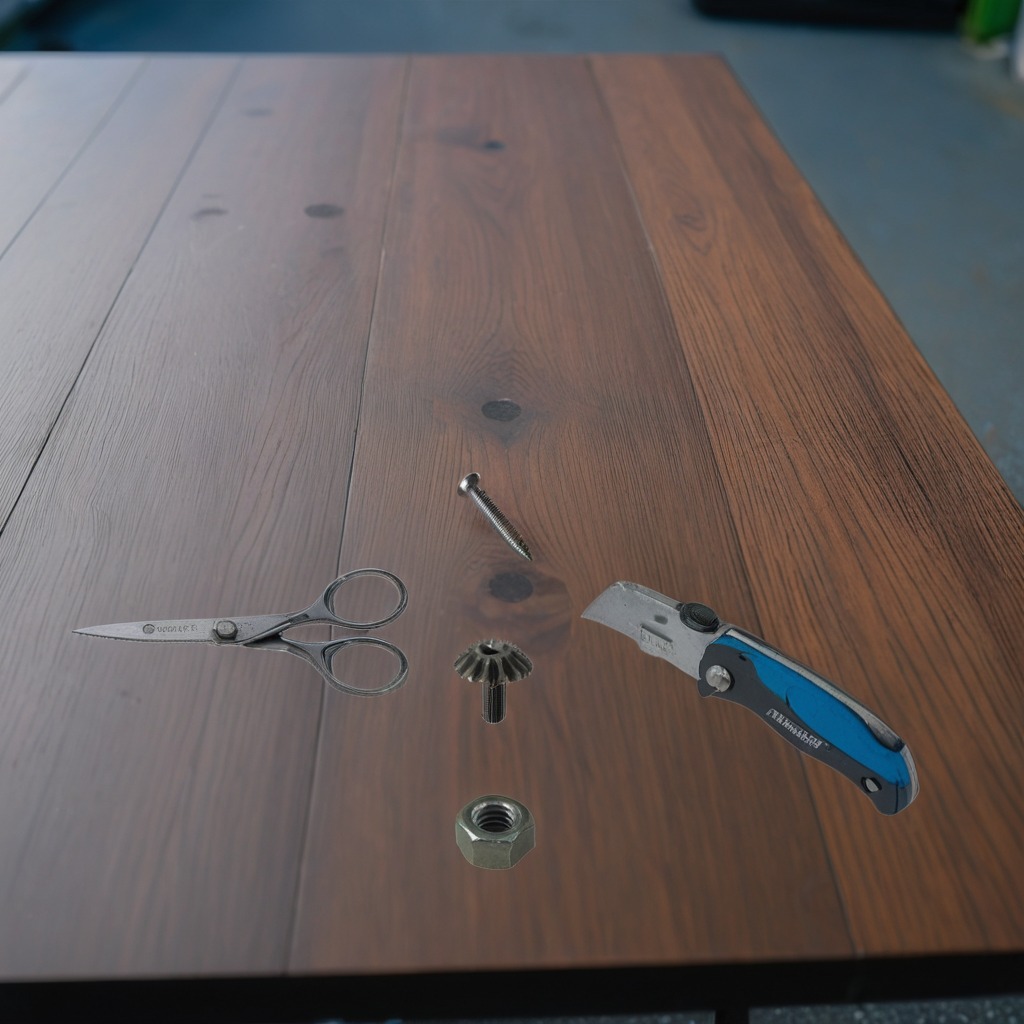
A steel gear with teeth, a utility knife, a metal machine screw, a pair of scissors, and a metal nut are lying on the old table in the small garage at twilight.